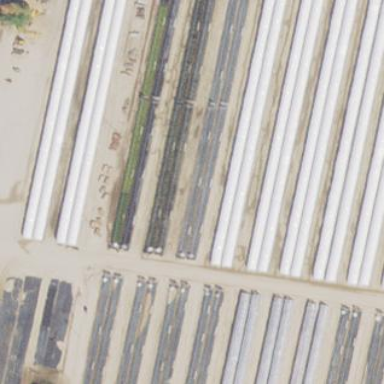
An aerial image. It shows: Greenhouse.